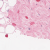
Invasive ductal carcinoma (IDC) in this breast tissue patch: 0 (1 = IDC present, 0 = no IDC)